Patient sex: M
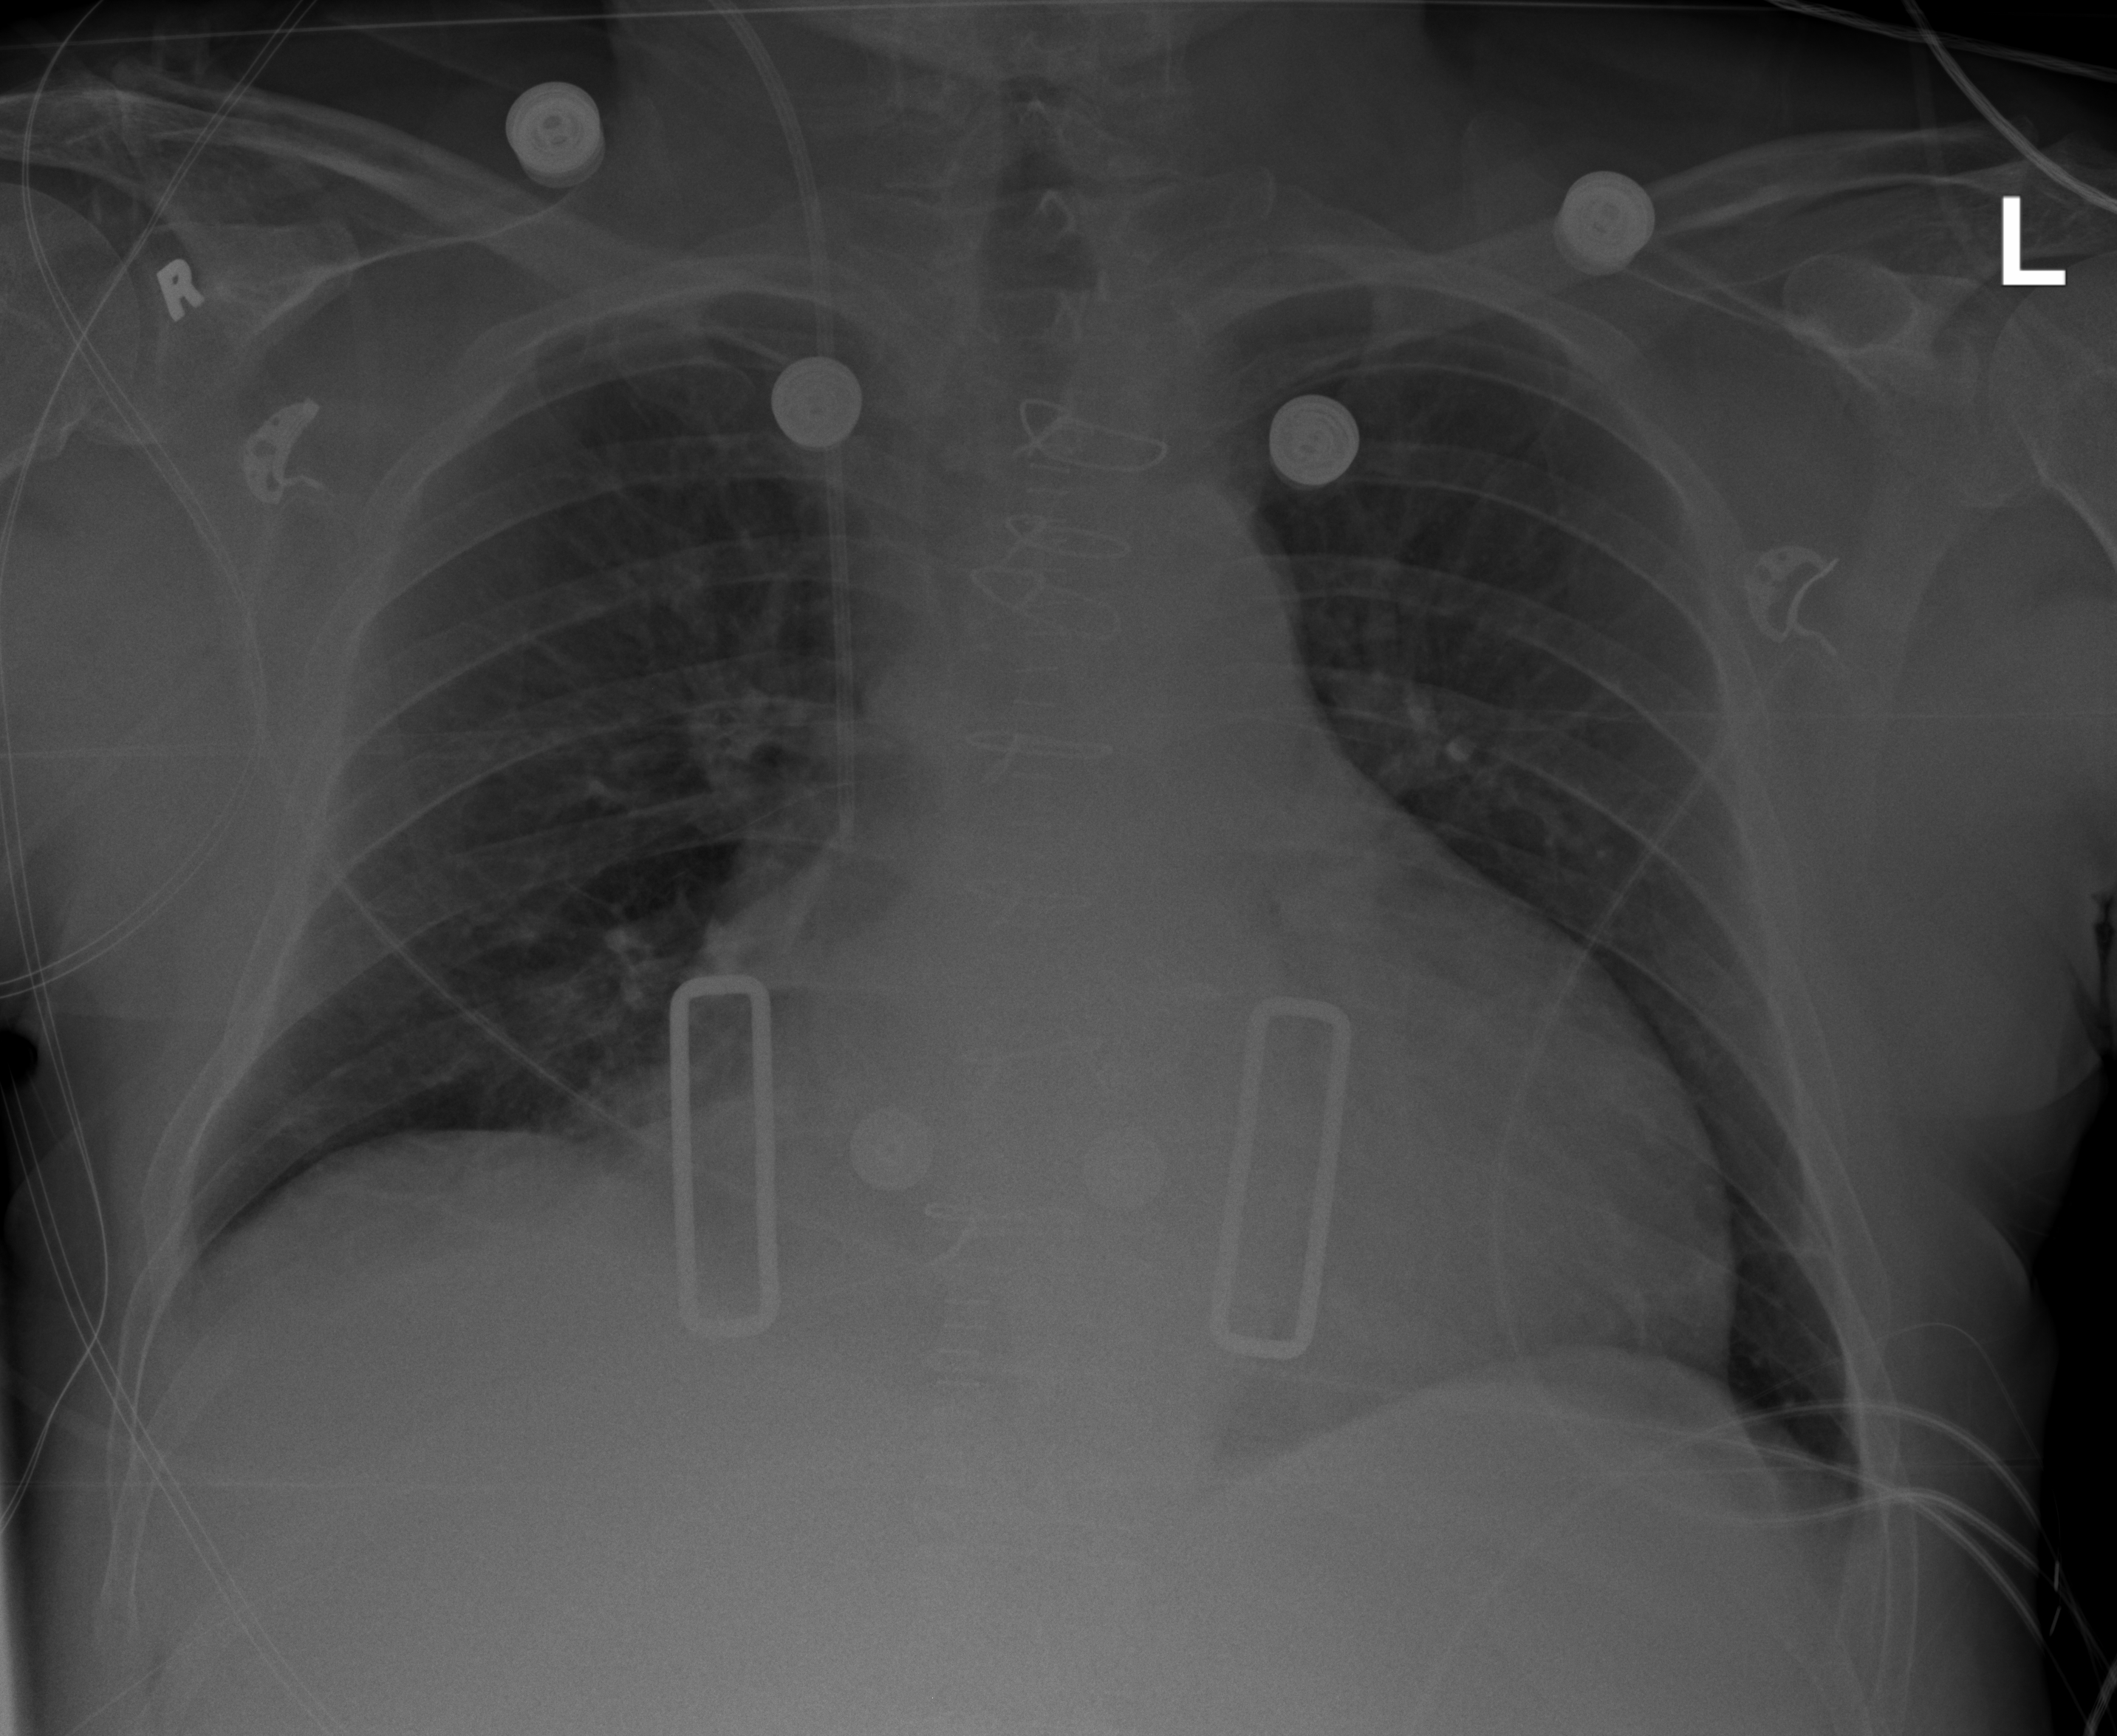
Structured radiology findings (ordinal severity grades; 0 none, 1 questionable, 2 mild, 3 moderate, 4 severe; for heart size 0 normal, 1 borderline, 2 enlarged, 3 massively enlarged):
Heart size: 2
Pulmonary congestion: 1
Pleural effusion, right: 1
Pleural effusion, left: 0
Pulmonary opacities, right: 0
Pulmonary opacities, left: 0
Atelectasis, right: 2
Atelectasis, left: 2